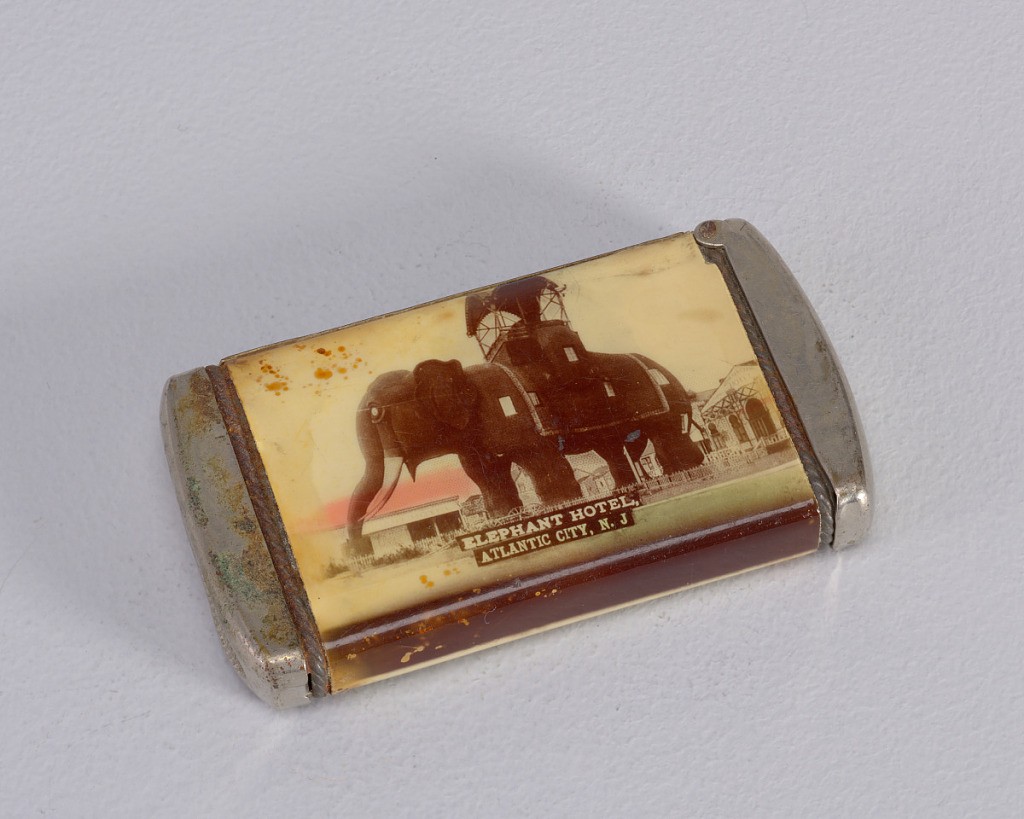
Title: Elephant Hotel, Atlantic City
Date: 1900–10
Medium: Plated metal, printed celluloid
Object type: Matchsafe
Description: Rectangular, curved top and bottom, image text reads horizontally, featuring sepia-toned, hand colored photographic image of structure that resembles an elephant with windows, and tower on its back, inscribed "Elephant Hotel, Atlantic City, N.J." Reverse features photographic image of people strolling on paths in garden-like setting, large building with veranda, canopied windows on ground floor, mansard roof and American flags above, sign in front inscribed "Hotel Shelburne, Atlantic City, N.J." Lid hinged on long side. Striker on opposite bottom.